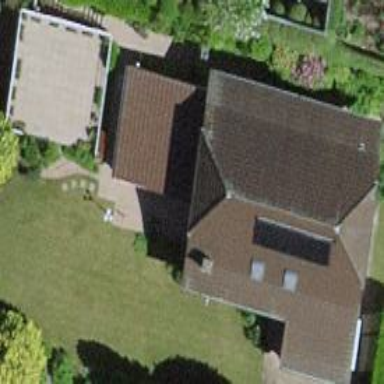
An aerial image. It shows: Simple and straightforward house.